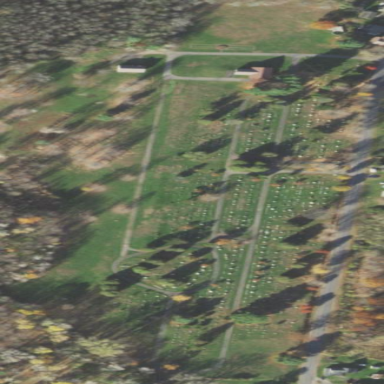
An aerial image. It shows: Graveyard.